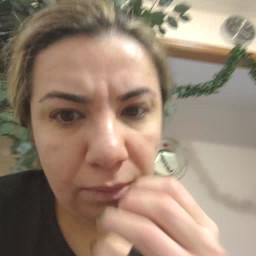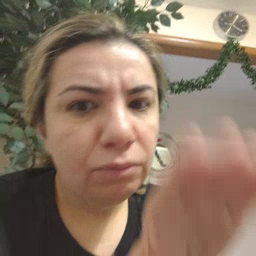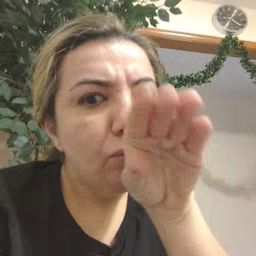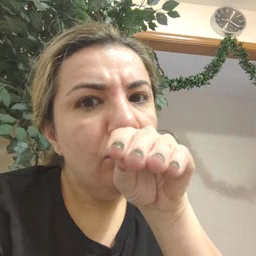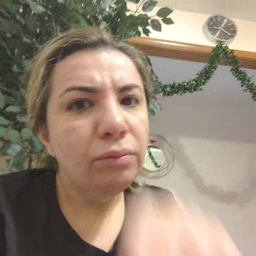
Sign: goose